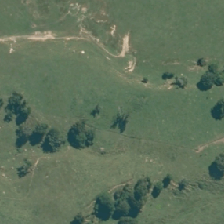
Land cover: indigenous_forest